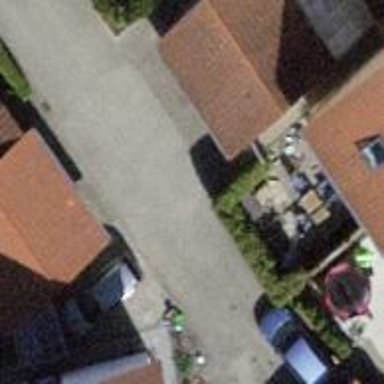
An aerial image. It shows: Group of garages.